Frequency: 75000
Velocity: 0,2325
Power: 7,4
Pulse duration: 0,0000001
Pass count: 1
Magnification: 10
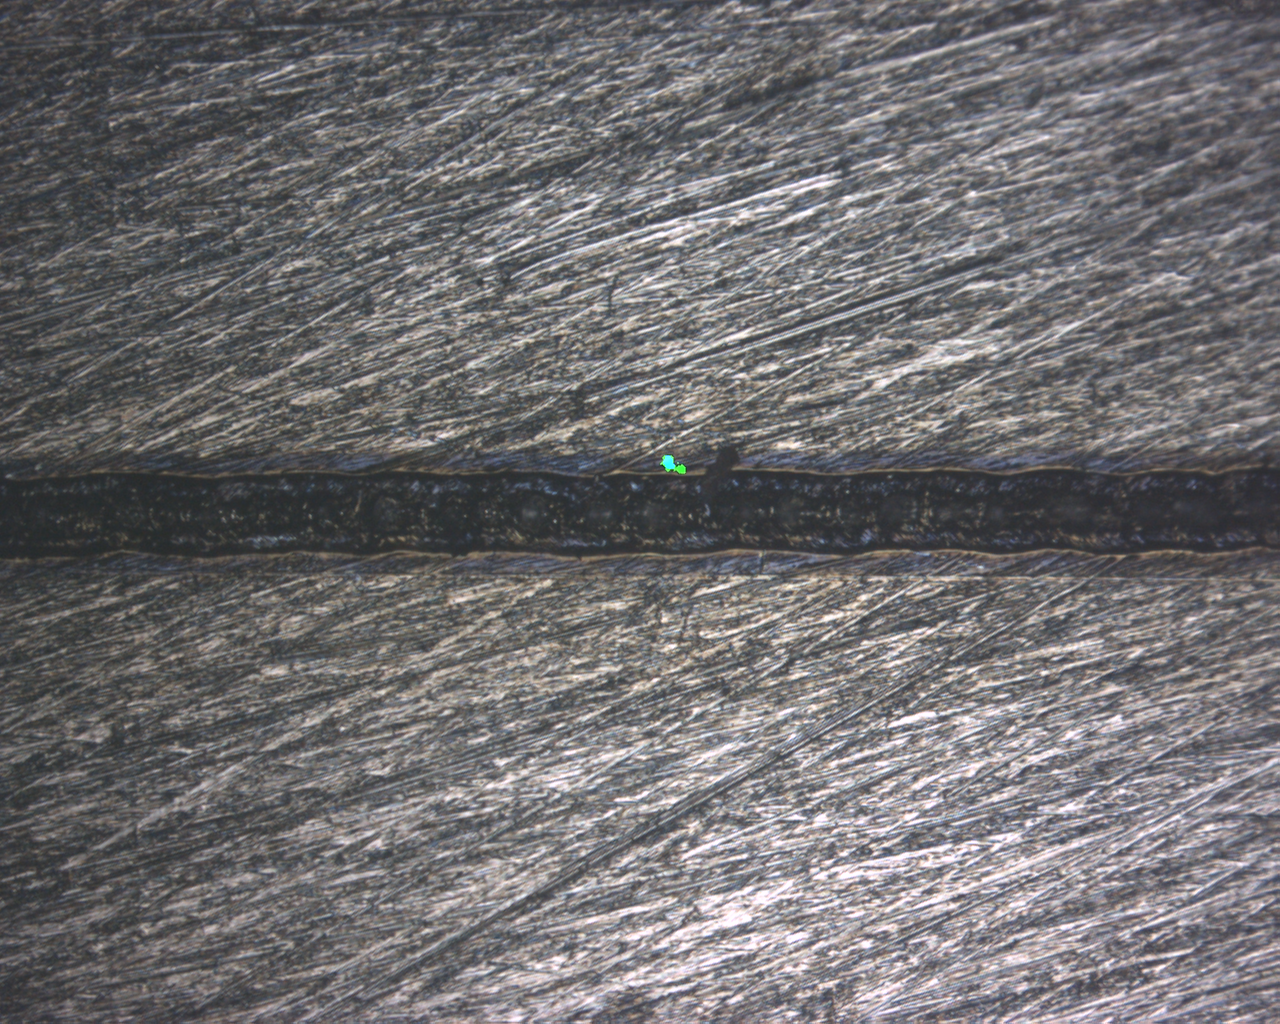
Measured width: 139.175
Other width: 36.497